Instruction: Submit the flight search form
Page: home
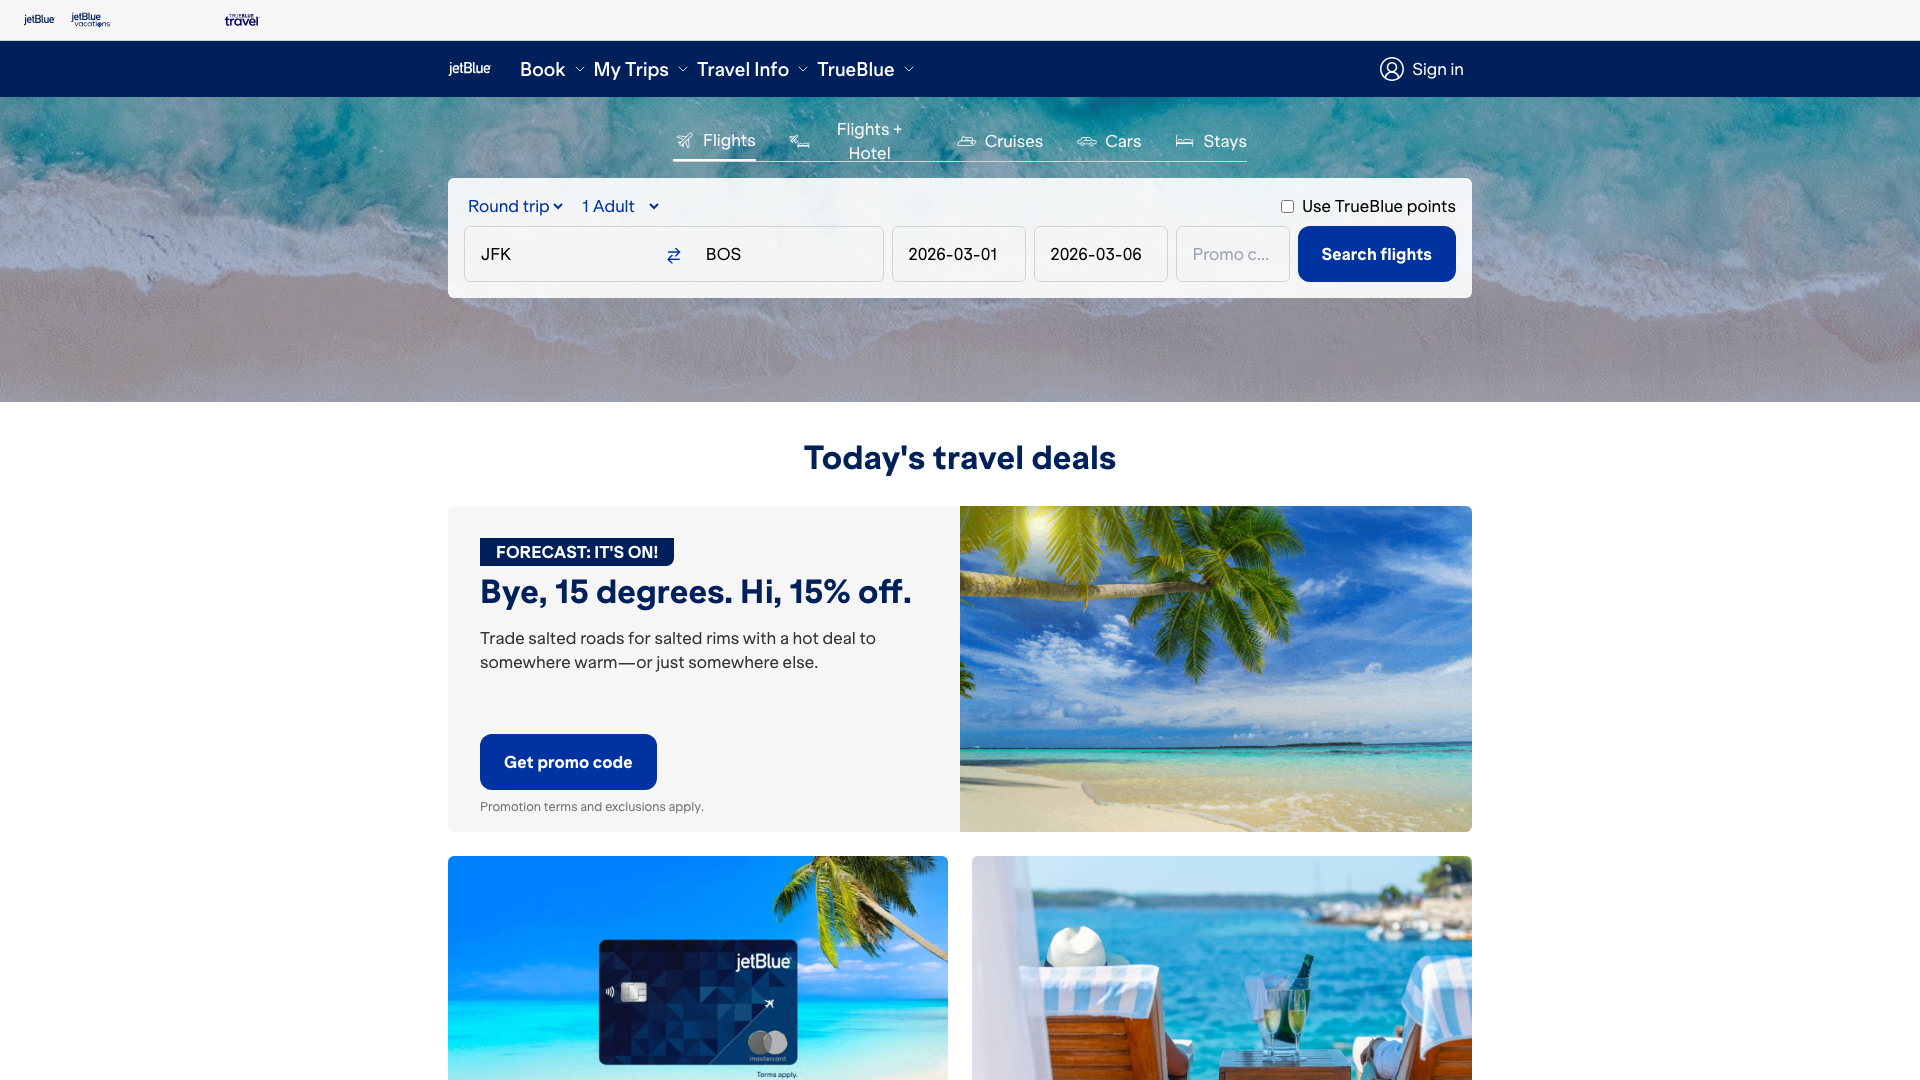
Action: click